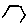
Label: hexagon